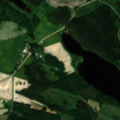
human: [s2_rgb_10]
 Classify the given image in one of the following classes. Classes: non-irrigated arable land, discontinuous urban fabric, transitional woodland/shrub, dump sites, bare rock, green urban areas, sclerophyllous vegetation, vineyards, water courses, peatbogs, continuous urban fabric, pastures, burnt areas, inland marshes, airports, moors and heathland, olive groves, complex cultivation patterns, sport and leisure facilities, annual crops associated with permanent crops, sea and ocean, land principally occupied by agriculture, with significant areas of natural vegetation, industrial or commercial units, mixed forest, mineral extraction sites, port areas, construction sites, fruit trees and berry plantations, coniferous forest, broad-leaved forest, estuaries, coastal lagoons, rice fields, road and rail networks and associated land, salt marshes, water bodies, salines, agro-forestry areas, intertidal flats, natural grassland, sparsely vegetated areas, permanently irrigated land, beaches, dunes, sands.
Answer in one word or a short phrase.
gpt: non-irrigated arable land, land principally occupied by agriculture, with significant areas of natural vegetation, coniferous forest, mixed forest, transitional woodland/shrub, water bodies